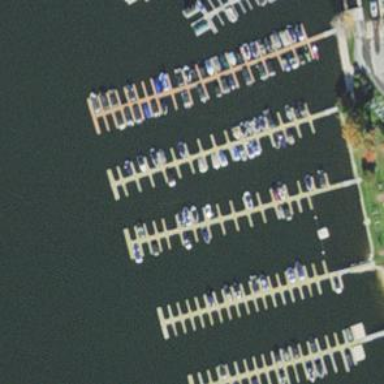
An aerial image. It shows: Man-made pier.